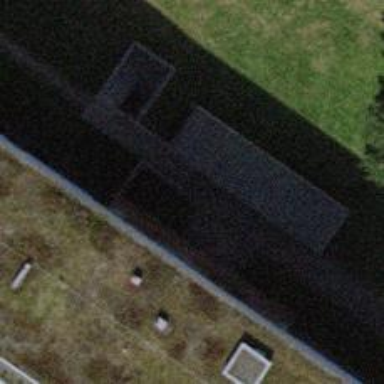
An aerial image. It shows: Concrete steps.